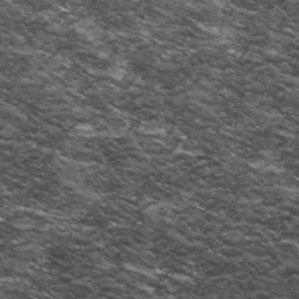
Label: frost